Question: How can i get the echoed input value using '$_post method'? I already tried '$_POST['prody'];' to get the echoed input field value but it don't work.
'''
Employees Prize Name:&nbsp;<input class="form-control" type="text" id="prody" name="prody" required value="'.$prize.'" disabled></input>
'''
'//$prize = $row['price_name']' '$prize' is a variable that i declared in a while loop and stored a value of price name.
Here is the example of the picture, the employee price name should not be clickable because its data is from the database the prize name is the only one that can be clickable.

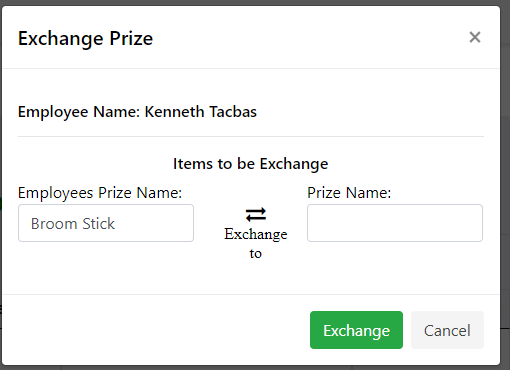
Answer: Here's how I've accomplished a similar task.
'''
echo'<div class="form-group">
<input id="lastedited" name="lastedited" type="text" value="Value Goes Here" class="form-control input-md" readonly>
</div>
</div>';
'''
I set the input as read only. Then on '$_POST' I can still '$_GET' the data I need and assign to a variable or manipulate as needed. You'll need to remember to query your database and assign it to a variable, this way you can include that in the form inputs value for when it gets submitted.